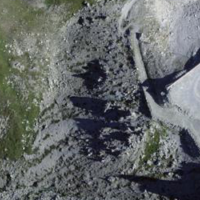
EUNIS habitat code: 48
Species observed at this site:
Saxifraga androsacea